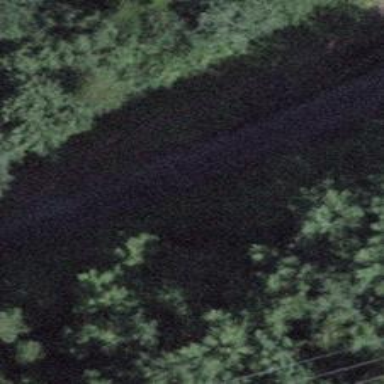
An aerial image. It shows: Gravel track with grade 2 tracktype.